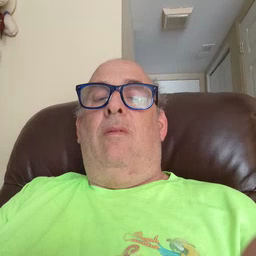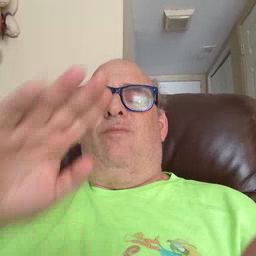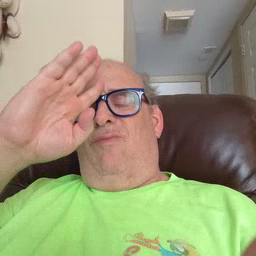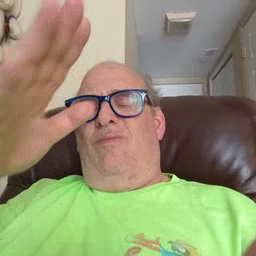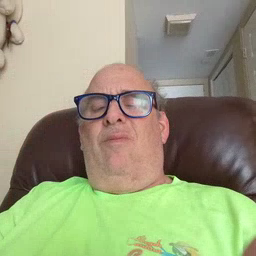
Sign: pretend